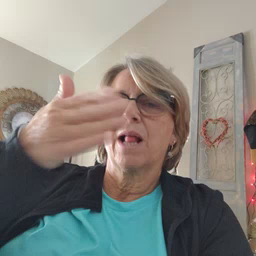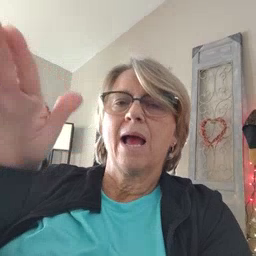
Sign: flag